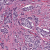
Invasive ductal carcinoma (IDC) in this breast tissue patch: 1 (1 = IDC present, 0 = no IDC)